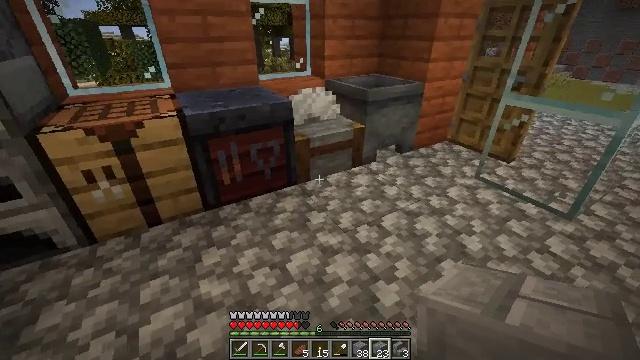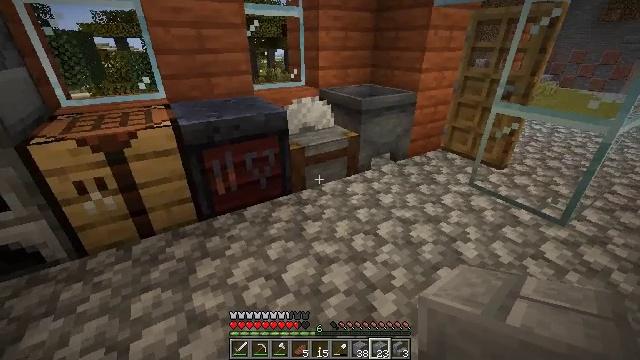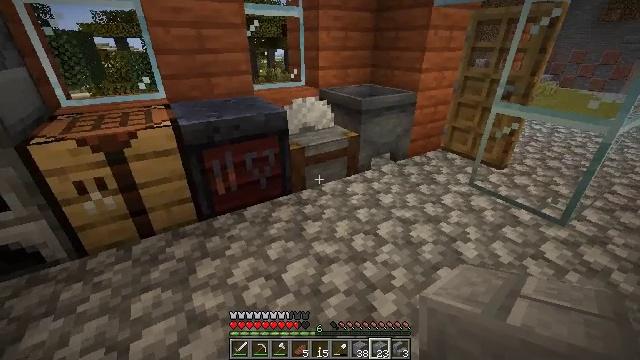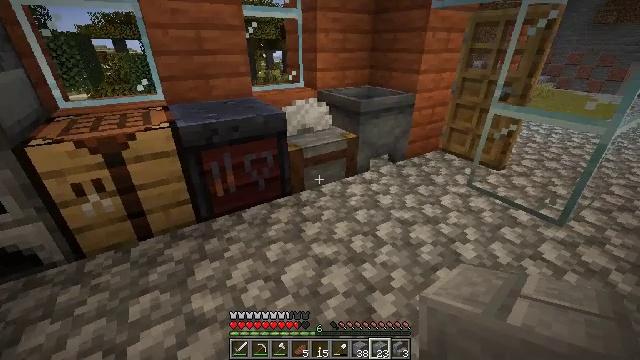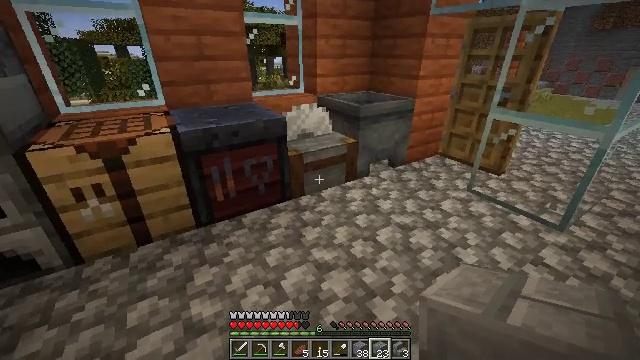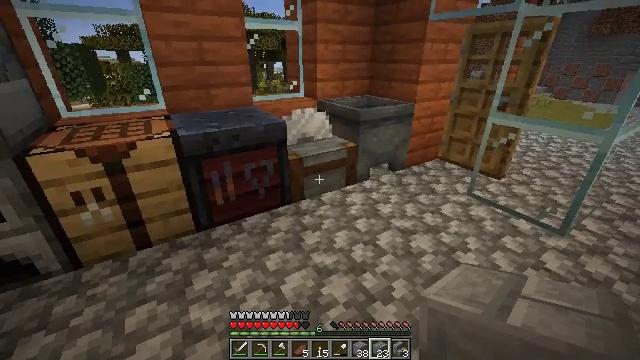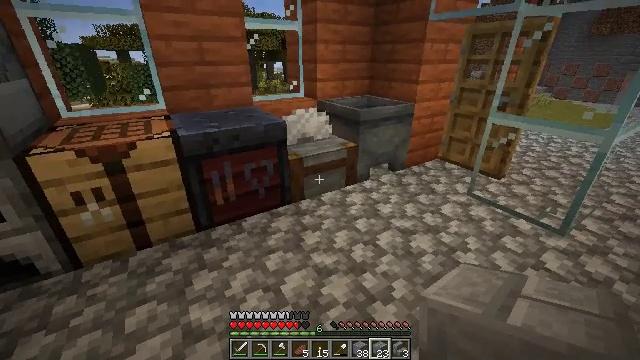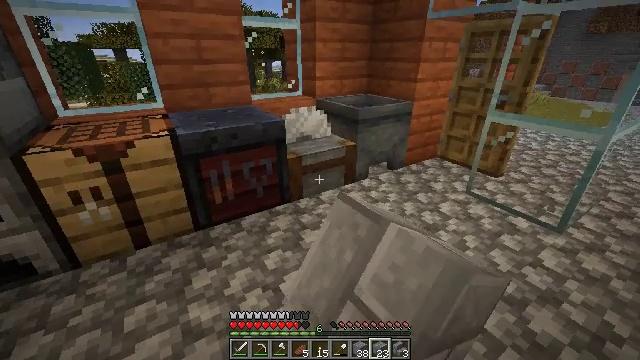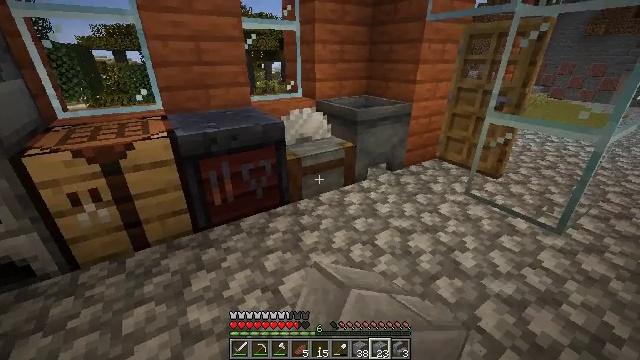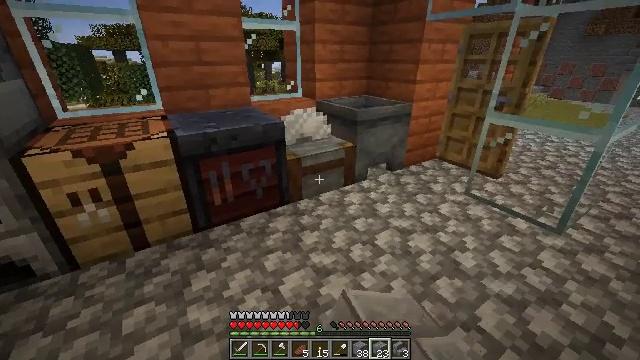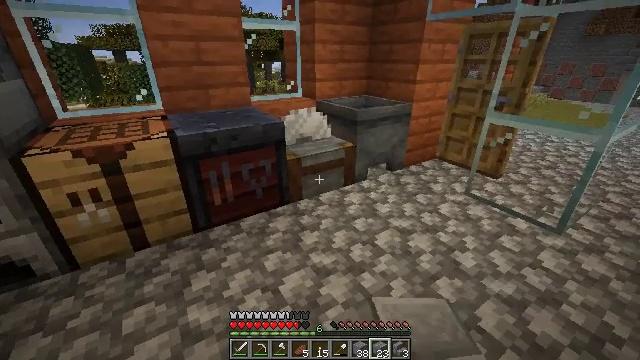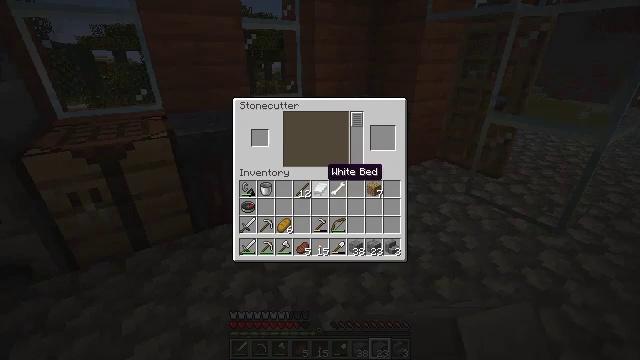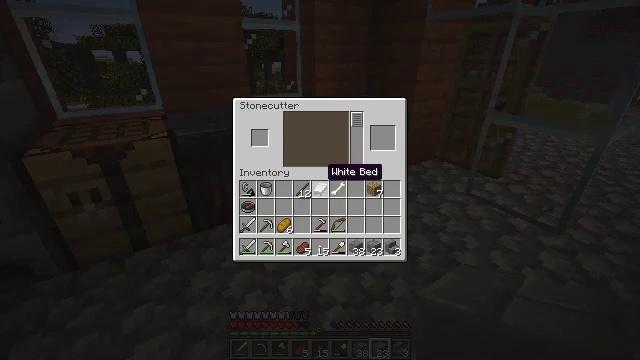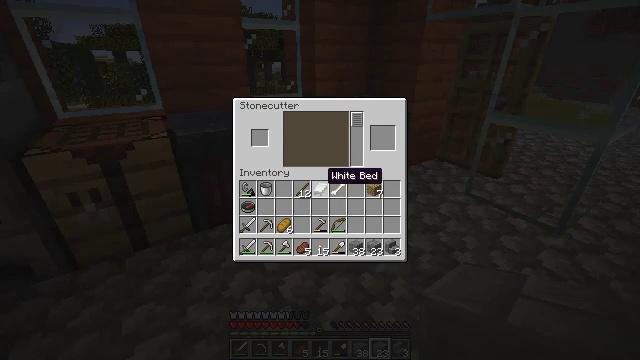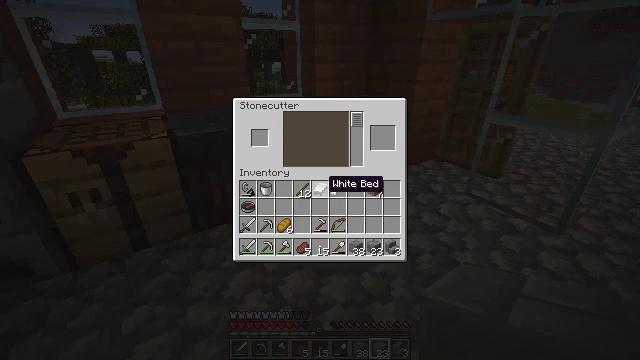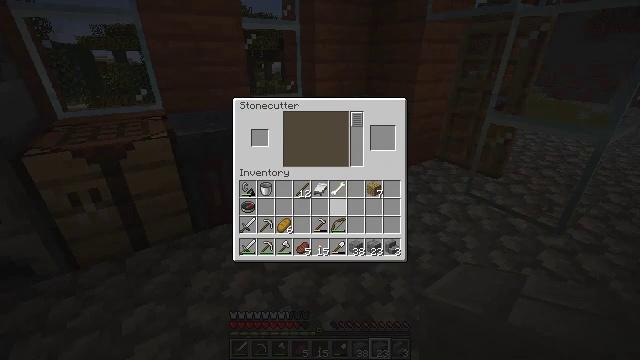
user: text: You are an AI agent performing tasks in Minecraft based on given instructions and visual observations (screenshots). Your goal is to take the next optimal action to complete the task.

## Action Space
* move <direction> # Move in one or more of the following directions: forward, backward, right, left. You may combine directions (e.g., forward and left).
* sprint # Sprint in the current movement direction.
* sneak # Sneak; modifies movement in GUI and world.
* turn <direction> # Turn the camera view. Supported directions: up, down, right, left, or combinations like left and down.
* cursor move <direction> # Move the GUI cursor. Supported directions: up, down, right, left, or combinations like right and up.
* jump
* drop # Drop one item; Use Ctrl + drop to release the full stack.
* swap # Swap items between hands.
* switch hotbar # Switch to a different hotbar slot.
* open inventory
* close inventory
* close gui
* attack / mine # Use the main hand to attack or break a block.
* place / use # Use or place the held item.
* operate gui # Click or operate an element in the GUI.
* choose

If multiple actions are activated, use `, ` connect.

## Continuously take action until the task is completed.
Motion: motion action
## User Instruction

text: Craft stone bricks in a crafting grid.
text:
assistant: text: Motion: turn right and up
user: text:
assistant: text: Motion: no_op
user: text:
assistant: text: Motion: no_op
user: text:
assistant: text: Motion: turn up
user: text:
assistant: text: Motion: no_op
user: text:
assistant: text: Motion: use / place
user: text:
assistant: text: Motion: use / place
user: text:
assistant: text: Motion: use / place
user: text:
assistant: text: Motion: no_op
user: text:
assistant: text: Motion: no_op
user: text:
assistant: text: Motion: no_op
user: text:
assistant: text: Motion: no_op
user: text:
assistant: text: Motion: no_op
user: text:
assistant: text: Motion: turn down
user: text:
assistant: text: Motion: turn right and down
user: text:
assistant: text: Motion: turn right
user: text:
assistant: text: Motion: no_op
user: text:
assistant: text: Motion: no_op
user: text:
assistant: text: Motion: no_op
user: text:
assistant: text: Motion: no_op
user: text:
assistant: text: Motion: no_op
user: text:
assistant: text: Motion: no_op
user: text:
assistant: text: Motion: no_op
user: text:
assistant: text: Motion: no_op
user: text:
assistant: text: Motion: no_op
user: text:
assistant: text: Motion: no_op
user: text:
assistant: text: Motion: no_op
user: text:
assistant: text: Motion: no_op
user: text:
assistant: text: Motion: no_op
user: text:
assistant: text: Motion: no_op